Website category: auto
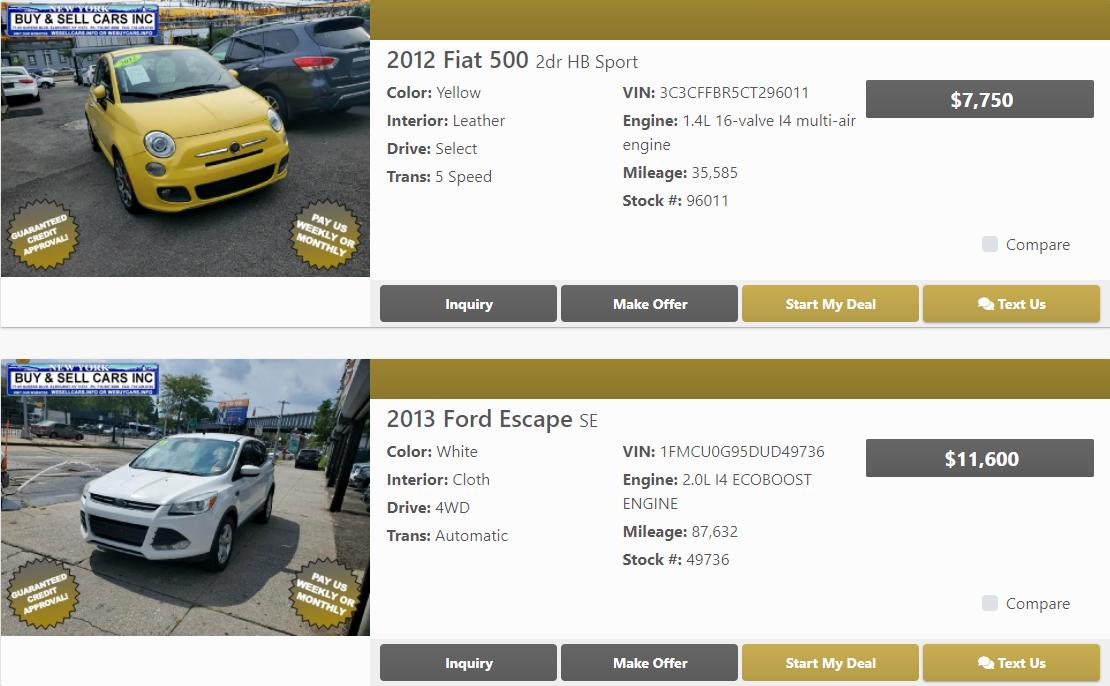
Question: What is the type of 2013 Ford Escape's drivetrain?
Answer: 4WD

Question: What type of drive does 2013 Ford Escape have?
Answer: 4WD

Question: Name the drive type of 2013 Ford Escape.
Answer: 4WD

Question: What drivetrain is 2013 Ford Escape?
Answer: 4WD

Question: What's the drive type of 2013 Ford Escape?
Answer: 4WD

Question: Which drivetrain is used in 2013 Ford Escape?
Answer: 4WD

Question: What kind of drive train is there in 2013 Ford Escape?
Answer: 4WD

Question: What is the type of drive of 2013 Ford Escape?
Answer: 4WD

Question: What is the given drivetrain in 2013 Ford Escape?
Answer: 4WD

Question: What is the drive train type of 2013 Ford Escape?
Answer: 4WD

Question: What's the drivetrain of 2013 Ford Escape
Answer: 4WD

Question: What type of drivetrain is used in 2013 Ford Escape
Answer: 4WD

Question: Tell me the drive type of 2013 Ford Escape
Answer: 4WD

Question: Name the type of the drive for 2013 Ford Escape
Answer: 4WD

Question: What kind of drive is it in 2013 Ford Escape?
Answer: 4WD

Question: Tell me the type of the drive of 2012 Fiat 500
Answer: Select

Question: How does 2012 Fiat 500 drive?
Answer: Select

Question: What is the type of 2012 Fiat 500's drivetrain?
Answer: Select

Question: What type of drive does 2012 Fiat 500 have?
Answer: Select

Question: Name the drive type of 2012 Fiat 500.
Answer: Select

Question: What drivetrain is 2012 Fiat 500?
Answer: Select

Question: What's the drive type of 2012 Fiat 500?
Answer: Select

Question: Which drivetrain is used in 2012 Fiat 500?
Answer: Select

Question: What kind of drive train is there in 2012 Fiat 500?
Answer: Select

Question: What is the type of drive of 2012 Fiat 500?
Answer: Select

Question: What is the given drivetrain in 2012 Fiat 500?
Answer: Select

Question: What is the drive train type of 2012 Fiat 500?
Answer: Select

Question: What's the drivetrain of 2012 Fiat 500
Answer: Select

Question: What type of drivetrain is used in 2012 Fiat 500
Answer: Select

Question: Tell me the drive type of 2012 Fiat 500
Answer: Select

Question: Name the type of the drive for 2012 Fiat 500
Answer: Select

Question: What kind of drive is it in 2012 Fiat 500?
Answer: Select

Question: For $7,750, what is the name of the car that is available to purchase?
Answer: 2012 Fiat 500

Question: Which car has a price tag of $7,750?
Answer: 2012 Fiat 500

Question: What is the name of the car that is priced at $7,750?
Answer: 2012 Fiat 500

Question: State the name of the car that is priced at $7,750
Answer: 2012 Fiat 500

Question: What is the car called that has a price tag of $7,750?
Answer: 2012 Fiat 500

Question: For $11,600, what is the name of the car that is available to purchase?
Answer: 2013 Ford Escape

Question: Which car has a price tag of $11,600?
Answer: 2013 Ford Escape

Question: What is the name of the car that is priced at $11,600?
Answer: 2013 Ford Escape

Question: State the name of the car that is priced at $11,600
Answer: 2013 Ford Escape

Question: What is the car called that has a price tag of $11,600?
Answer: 2013 Ford Escape

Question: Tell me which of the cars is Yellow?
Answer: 2012 Fiat 500

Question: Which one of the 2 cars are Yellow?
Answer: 2012 Fiat 500

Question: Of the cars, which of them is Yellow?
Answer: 2012 Fiat 500

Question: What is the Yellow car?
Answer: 2012 Fiat 500

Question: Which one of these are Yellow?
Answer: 2012 Fiat 500

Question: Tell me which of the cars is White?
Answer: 2013 Ford Escape

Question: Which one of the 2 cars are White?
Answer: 2013 Ford Escape

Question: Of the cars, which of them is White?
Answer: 2013 Ford Escape

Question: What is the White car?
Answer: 2013 Ford Escape

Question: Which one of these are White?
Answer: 2013 Ford Escape

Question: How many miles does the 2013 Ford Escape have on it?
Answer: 87,632

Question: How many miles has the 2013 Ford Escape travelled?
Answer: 87,632

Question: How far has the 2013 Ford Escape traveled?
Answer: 87,632

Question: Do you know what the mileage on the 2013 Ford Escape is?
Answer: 87,632

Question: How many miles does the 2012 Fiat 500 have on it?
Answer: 35,585

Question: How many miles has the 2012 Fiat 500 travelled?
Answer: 35,585

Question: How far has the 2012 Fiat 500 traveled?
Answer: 35,585

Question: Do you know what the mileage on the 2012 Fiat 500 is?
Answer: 35,585